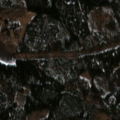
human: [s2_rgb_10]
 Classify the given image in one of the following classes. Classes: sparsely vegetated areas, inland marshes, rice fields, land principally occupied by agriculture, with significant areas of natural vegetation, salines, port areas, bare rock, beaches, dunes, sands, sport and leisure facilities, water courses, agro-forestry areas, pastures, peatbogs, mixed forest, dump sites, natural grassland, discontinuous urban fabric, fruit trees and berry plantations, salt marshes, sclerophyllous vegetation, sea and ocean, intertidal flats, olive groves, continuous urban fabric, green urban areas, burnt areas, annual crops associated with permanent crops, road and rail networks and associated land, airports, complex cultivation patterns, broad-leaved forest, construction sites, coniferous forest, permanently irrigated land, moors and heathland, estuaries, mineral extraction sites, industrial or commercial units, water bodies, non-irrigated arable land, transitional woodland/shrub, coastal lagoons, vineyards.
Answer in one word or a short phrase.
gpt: mixed forest, transitional woodland/shrub